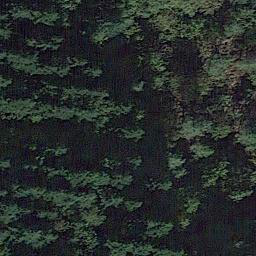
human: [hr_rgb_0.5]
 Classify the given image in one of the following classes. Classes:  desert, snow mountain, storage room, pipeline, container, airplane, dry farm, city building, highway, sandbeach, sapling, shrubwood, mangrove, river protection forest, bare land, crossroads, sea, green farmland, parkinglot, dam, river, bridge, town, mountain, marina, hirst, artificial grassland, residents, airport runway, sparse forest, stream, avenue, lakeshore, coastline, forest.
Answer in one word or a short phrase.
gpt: forest